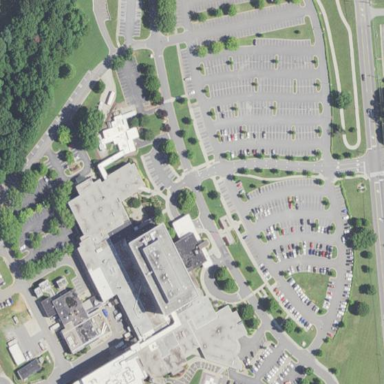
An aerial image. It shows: Healthcare facility identified as hospital.